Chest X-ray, PA view. Patient: 78 years old, sex F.
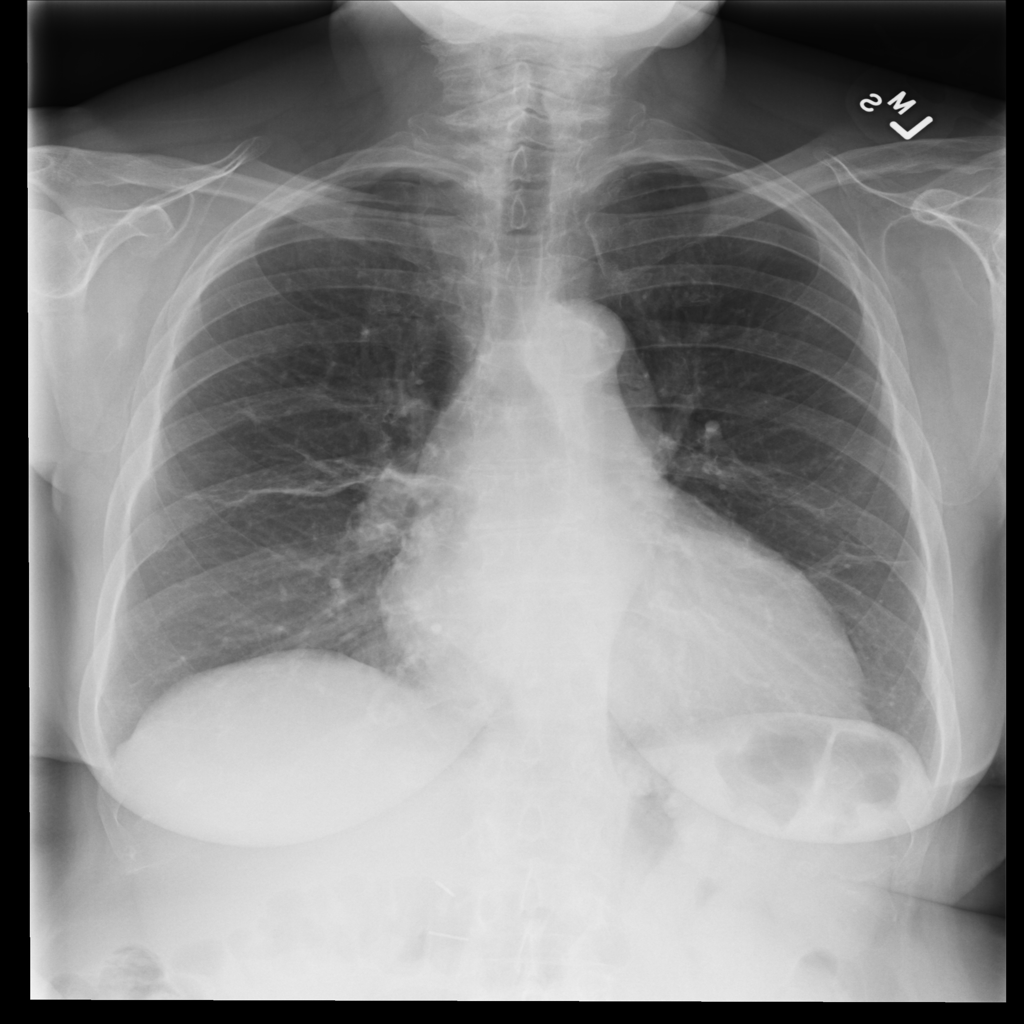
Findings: Atelectasis, Cardiomegaly